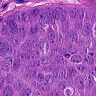
Metastatic tissue present: yes